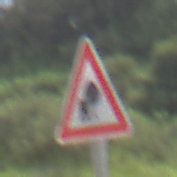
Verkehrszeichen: UnzureichendesLichtraumprofil
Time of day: Midday
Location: Outdoor (Nature)
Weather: PartlyCloudy
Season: NotSpecified
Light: Natural